Question: Is it possible to add a noise layer to a navbar in CSS? Like this one:

Either with CSS or background-image (without editing in Photoshop or similar.)
'''
.navbar-inner {
min-height: 40px;
padding-right: 20px;
padding-left: 20px;
background-color: #fafafa;
background-image: -moz-linear-gradient(top, #ffffff, #f2f2f2);
background-image: -webkit-gradient(linear, 0 0, 0 100%, from(#ffffff), to(#f2f2f2));
background-image: -webkit-linear-gradient(top, #ffffff, #f2f2f2);
background-image: -o-linear-gradient(top, #ffffff, #f2f2f2);
background-image: linear-gradient(to bottom, #ffffff, #f2f2f2);
background-repeat: repeat-x;
border: 1px solid #d4d4d4;
-webkit-border-radius: 4px;
-moz-border-radius: 4px;
border-radius: 4px;
filter: progid:DXImageTransform.Microsoft.gradient(startColorstr='#ffffffff', endColorstr='#fff2f2f2', GradientType=0);
*zoom: 1;
-webkit-box-shadow: 0 1px 4px rgba(0, 0, 0, 0.065);
-moz-box-shadow: 0 1px 4px rgba(0, 0, 0, 0.065);
box-shadow: 0 1px 4px rgba(0, 0, 0, 0.065);
}
'''
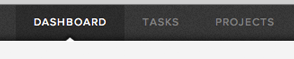
Answer: CSS currently doesnt support a way to do this reliably (although I think there should be...). I just wanted to specify, you want a small image, and then just to repeat it.
Here is a site with <URL>
And here is a <URL>